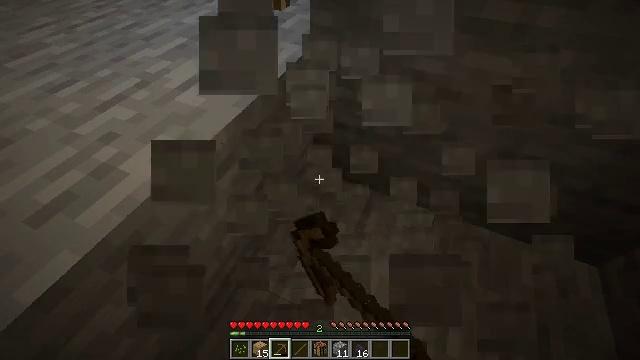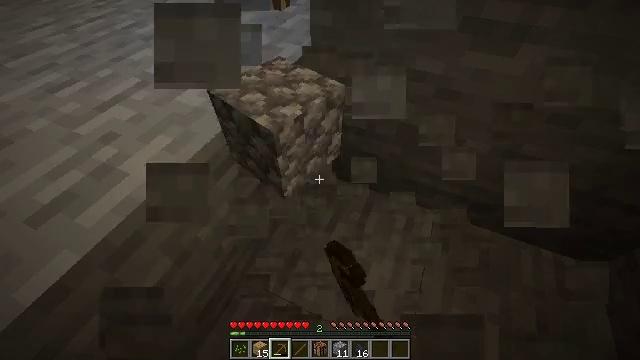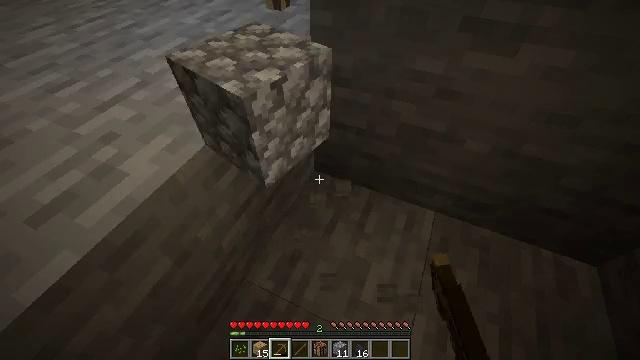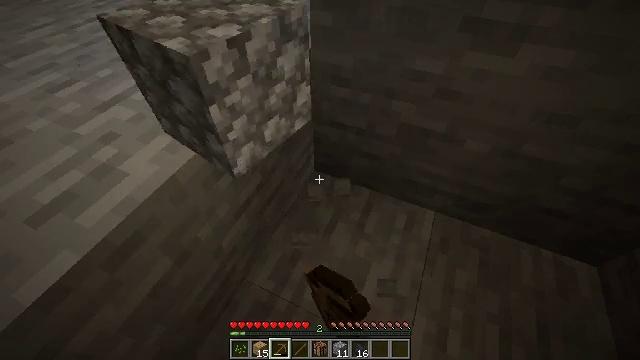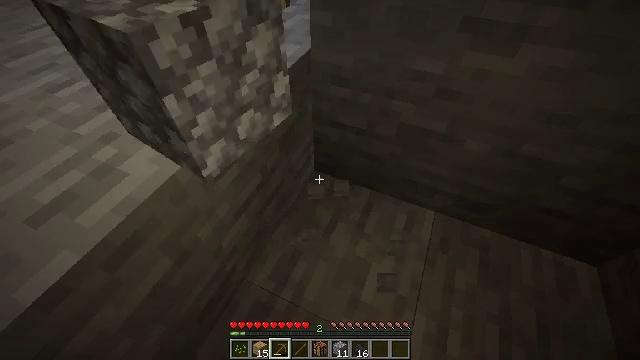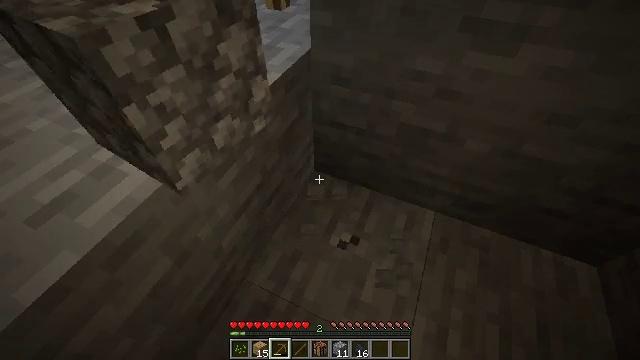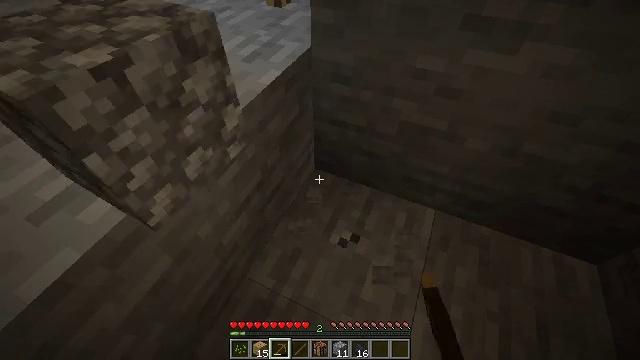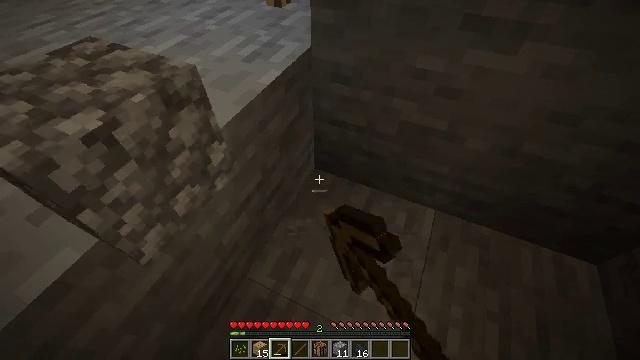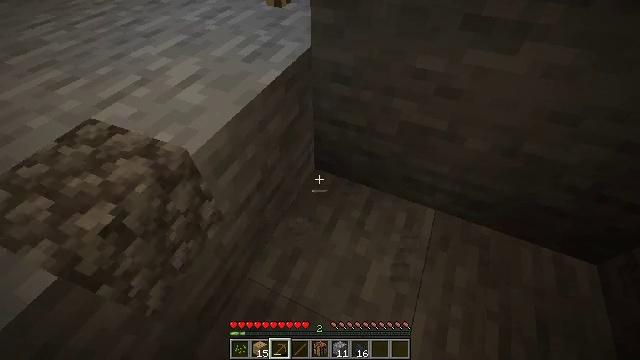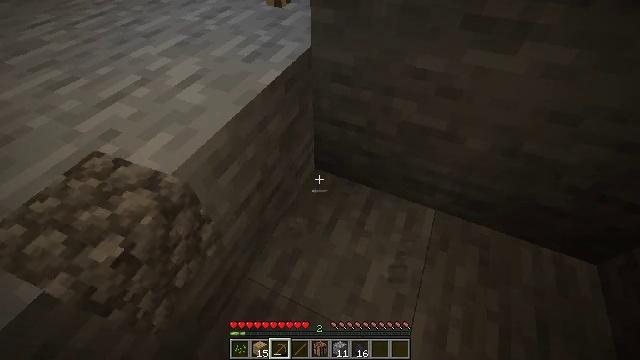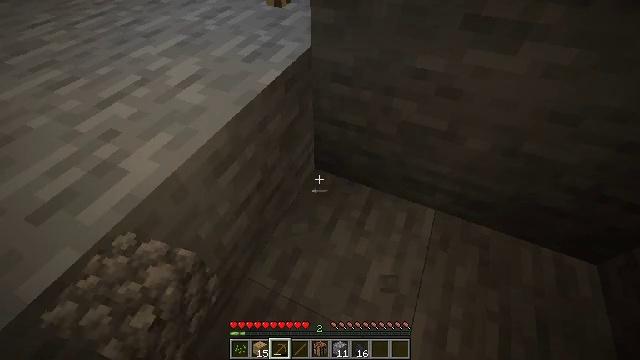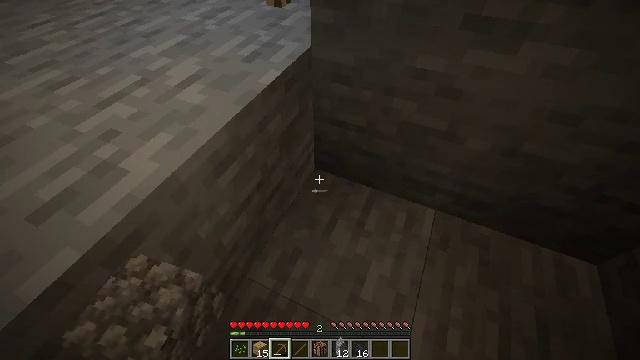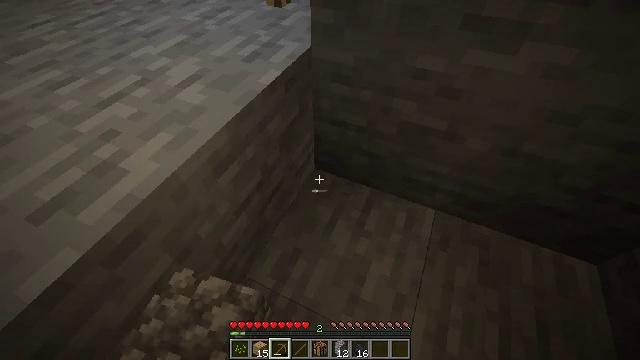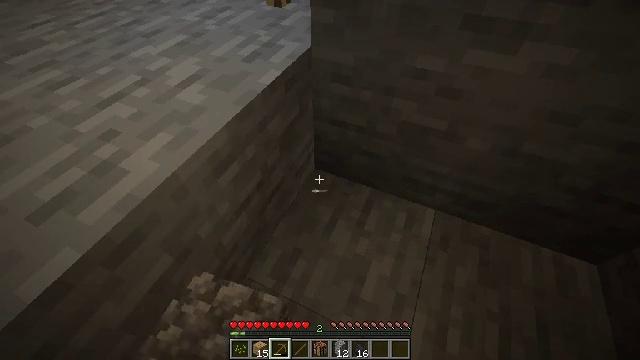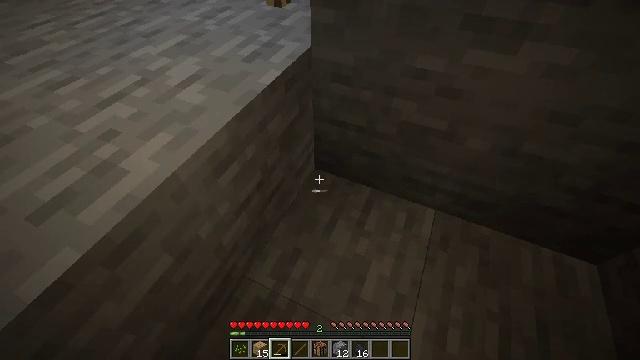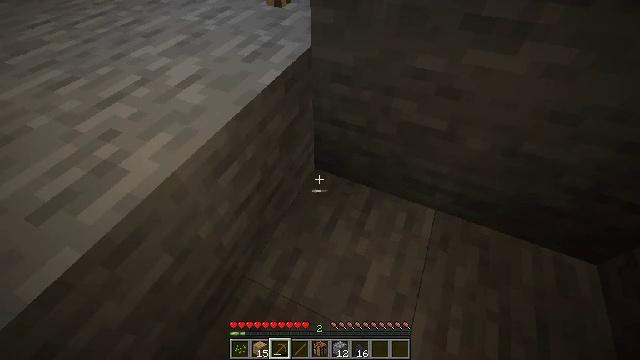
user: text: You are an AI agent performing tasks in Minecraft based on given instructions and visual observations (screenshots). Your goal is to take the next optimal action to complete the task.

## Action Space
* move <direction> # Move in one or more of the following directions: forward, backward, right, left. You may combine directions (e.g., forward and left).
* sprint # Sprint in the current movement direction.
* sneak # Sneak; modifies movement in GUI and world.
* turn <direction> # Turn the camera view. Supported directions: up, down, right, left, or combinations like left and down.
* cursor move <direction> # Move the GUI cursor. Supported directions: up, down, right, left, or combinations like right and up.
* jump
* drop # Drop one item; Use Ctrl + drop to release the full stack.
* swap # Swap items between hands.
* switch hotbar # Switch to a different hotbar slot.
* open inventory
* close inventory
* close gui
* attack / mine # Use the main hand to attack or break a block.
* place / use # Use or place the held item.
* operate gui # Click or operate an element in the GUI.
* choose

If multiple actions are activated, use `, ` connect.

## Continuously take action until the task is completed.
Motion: motion action
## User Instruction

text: Remove the torch from its spot.
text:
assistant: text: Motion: attack / mine
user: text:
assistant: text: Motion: attack / mine
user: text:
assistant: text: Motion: attack / mine
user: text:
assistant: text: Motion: attack / mine
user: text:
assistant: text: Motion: attack / mine
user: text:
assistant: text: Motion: attack / mine
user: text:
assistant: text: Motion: no_op
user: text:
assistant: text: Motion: no_op
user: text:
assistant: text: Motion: no_op
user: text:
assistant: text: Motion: no_op
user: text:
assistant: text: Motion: no_op
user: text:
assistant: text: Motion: no_op
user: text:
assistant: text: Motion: no_op
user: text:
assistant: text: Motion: no_op
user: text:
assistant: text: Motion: no_op
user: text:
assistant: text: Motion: no_op
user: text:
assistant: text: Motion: no_op
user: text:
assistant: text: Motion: no_op
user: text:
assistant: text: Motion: no_op
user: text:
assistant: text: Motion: no_op
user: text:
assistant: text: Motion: no_op
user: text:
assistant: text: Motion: no_op
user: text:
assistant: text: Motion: no_op
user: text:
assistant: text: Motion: no_op
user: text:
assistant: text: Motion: no_op
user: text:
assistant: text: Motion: no_op
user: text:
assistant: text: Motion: no_op
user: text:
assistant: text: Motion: no_op
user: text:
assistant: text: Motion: no_op
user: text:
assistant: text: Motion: no_op